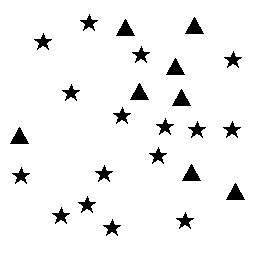
Squares: 0
Triangles: 8
Stars: 16
Total shapes: 24